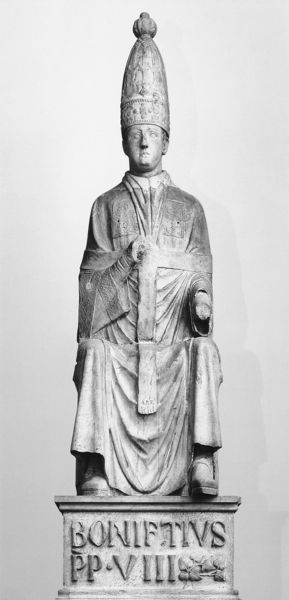
Titel: Statue Papst Bonifaz’ VIII. von der ehemaligen Florentiner Domfassade
Institution: Florenz, Museo dell’Opera del Duomo
Schlagwörter: hand, kopf, mann, holz, nase, schwarz, mütze, sockel, stein, figur, sitzend, skulptur, füsse, bischof, chair, church, hat, papst, pope, priest, thron, white, grey, robe, seated, sitting, pattern, foto, kreuz, angel, man, roman, stone, mittelalter, segen, heiliger, mitra, cross, statue, marble, person, jesus, figure, long, christian, carving, latin, bonifatius, text, swag, viii, kasel, catholic, papal, miter, 8, vatican, eigth, pontif, boniface, boniftius, paspt, bonifatius viii, boniface viii, thronb